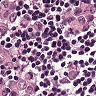
Metastatic tissue present: yes